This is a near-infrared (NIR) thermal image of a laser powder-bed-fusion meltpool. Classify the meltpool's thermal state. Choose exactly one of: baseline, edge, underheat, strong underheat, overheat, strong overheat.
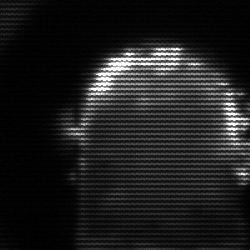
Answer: baseline